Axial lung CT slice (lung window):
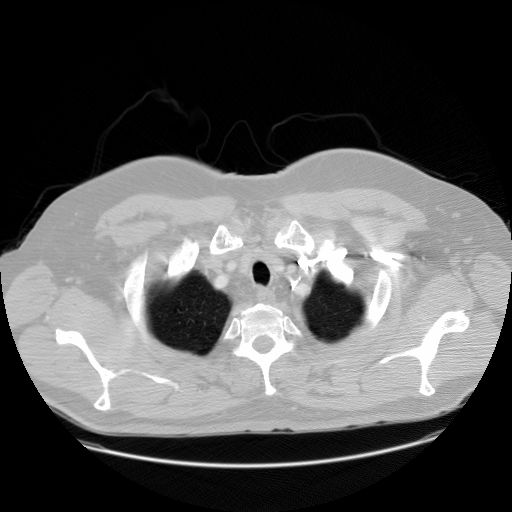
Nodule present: no